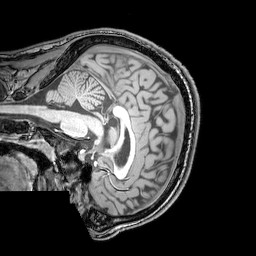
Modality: T1w
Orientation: sagittal
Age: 23
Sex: male
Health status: healthy
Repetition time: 0.081 s
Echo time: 0.037 s